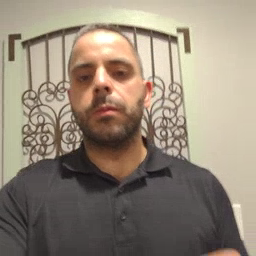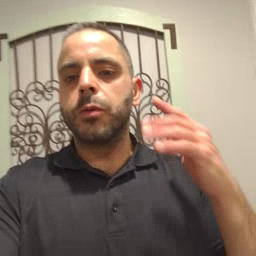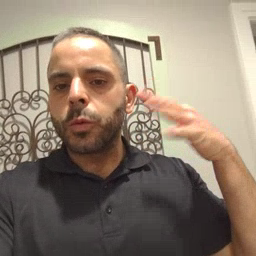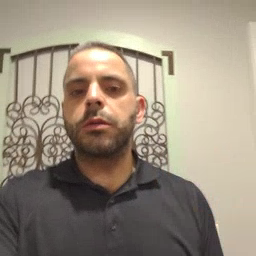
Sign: noisy